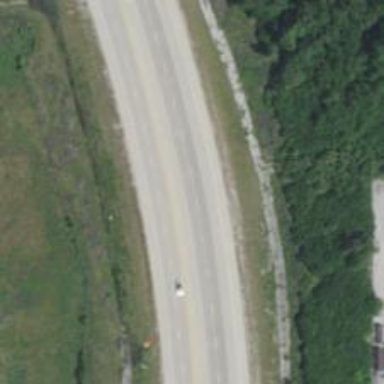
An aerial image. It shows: Primary highway that functions as expressway.